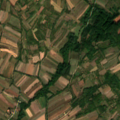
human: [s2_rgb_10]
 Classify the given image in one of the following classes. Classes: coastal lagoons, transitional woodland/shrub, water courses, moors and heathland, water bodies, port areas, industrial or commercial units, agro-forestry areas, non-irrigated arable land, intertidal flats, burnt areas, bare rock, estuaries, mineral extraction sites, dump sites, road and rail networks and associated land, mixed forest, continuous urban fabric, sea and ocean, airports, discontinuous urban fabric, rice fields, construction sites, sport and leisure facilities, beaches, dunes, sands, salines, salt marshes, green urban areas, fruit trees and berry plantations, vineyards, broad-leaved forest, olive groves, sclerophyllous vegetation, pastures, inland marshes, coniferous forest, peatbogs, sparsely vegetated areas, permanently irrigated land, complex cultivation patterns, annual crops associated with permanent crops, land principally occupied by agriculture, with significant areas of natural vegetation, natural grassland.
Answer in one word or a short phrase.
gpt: complex cultivation patterns, land principally occupied by agriculture, with significant areas of natural vegetation, broad-leaved forest